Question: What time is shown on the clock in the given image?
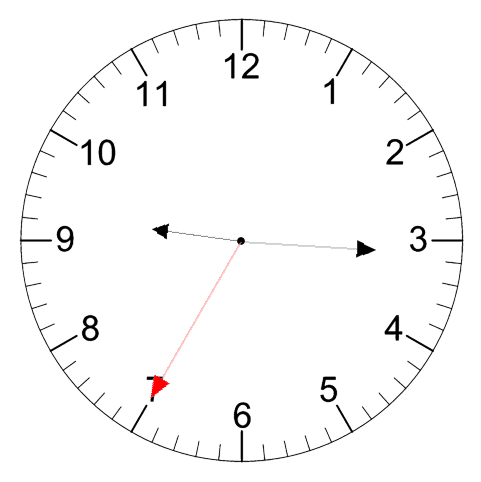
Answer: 09:15:35